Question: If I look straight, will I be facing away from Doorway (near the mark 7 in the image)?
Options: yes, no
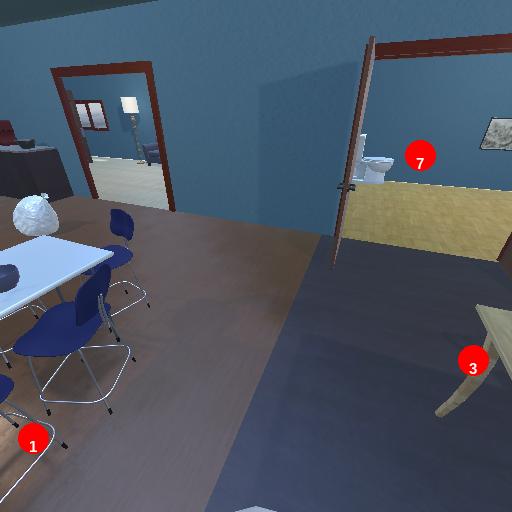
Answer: yes